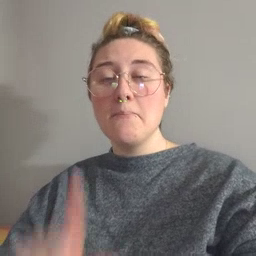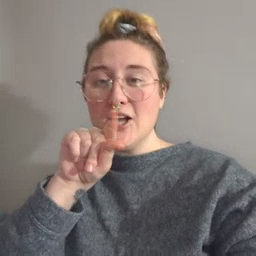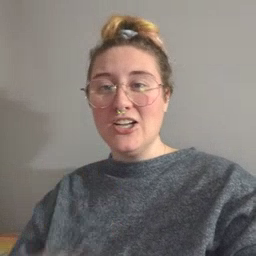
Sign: bird